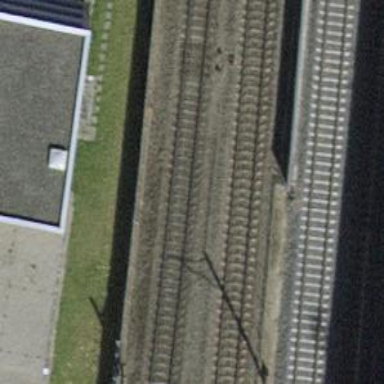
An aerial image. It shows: Noise barrier retaining wall.